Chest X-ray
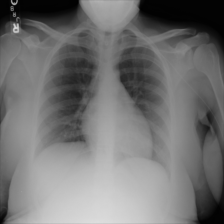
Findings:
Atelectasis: negative
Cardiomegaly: negative
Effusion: negative
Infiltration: negative
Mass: negative
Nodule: negative
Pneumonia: negative
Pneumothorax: negative
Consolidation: negative
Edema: negative
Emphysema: negative
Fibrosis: negative
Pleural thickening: negative
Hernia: negative